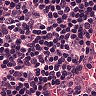
Metastatic tissue present: no